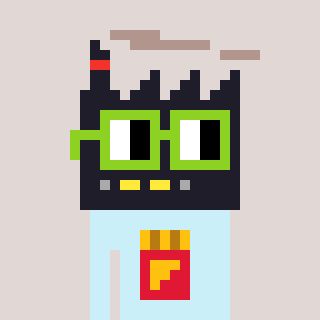
a pixel art character with square light green glasses, a factory-shaped head and a cold-colored body on a warm background